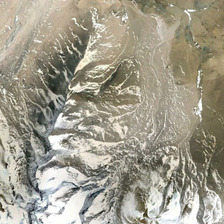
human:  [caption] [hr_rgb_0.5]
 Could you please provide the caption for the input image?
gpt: some white snows cover a part of khaki mountain .

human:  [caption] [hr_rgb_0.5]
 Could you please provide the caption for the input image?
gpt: some white snows cover a part of khaki mountain .

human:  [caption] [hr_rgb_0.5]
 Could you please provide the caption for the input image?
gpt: a corner of the snow capped mountains .

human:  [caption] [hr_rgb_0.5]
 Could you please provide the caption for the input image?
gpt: in addition to the snow capped mountains and other plants .

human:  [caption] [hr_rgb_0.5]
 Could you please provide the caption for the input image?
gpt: a corner of the snow capped mountains .